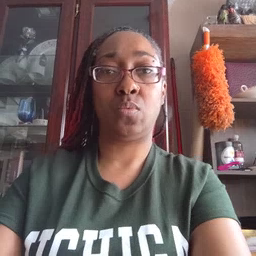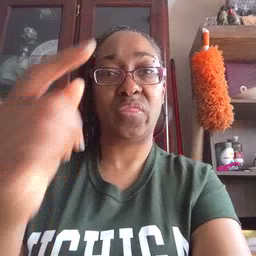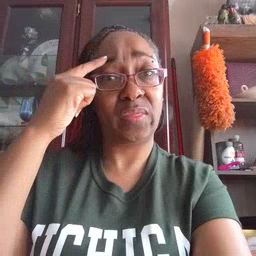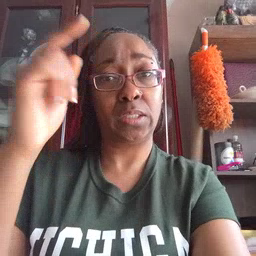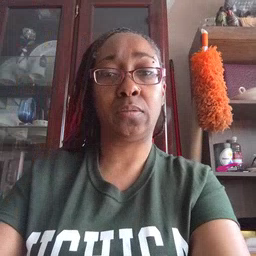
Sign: think